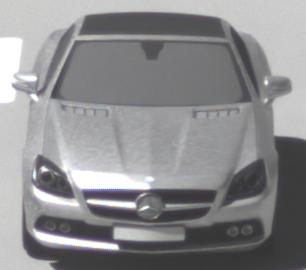
Make: Mercedes-Benz
Model: SLK 200
Detailed model: SLK-Class (172)
Model produced from: 2011/03
Model produced until: 2015/04
Doors: 2
Color: white
Road condition: dry road
Daytime: midday
Contrast: medium contrast